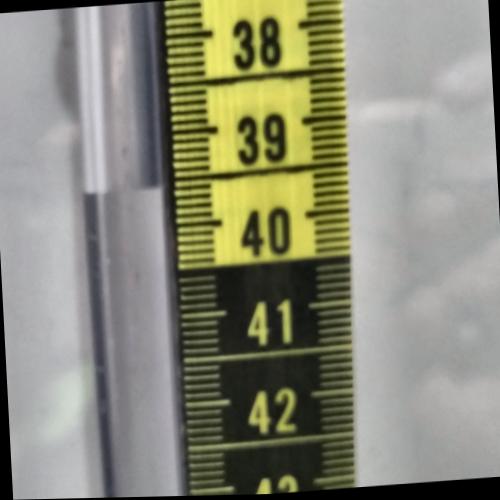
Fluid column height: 39.6 cm